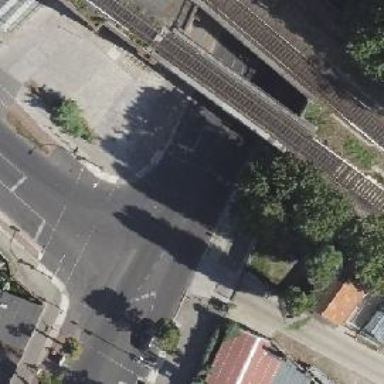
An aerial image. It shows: Road crossing with traffic signals.